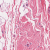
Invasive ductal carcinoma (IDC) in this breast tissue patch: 0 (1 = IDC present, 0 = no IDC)